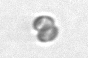
Label: Thalassiosira_sp_aff_mala